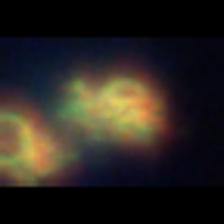
Taxon: Diatom_aggregate
Group: Diatoms